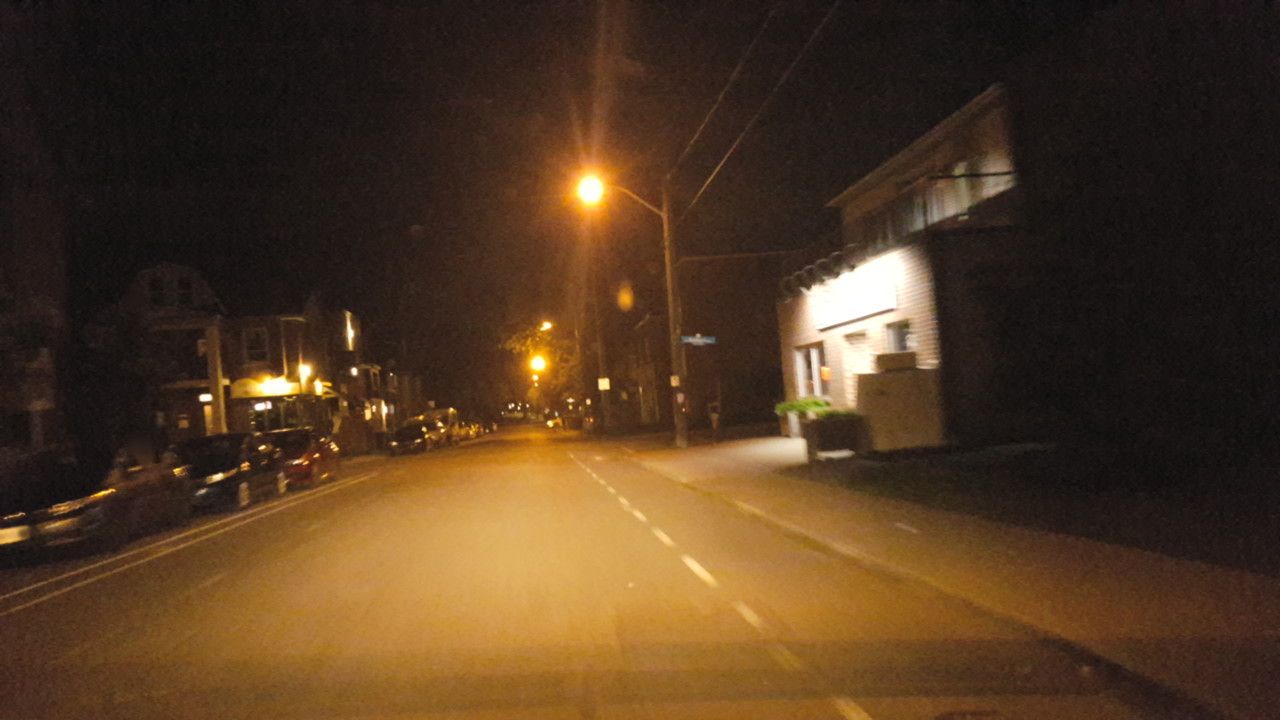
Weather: clear
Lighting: night
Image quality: slightly poor
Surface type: driving surface
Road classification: footway
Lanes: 2
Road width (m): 1.5
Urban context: urban centre
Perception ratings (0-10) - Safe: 0.88, Lively: 2.82, Beautiful: 4.98, Boring: 3.42, Depressing: 2.72, Wealthy: 3.72